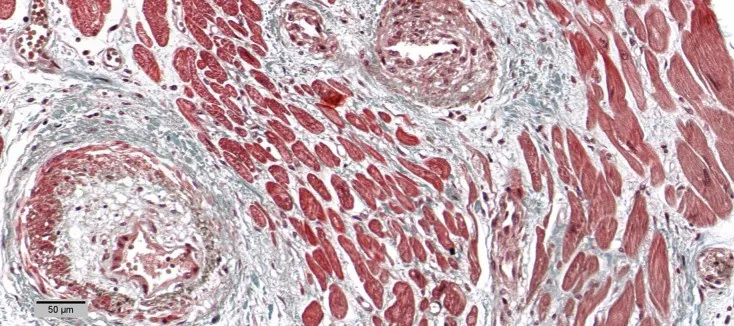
Small intramyocardial vessels disease with media hypertrophy (Masson Trichrome 20x).
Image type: pathology (masson_trichrome)